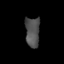
Tissue: skin
Cell type: Epithelial cells
Senescence score: 0.2191
Nuclear area (px): 426
Mean DAPI intensity: 80.228